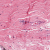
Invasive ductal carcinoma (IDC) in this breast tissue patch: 0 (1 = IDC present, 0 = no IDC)